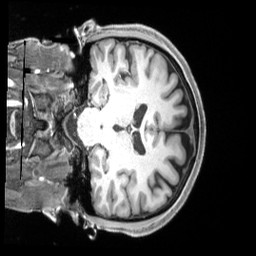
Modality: T1w
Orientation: coronal
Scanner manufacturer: siemens
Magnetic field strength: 3 T
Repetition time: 2.5 s
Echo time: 0.00218 s